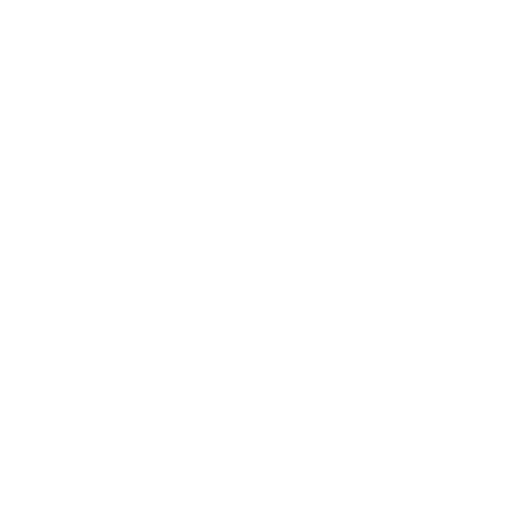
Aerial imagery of depression(s) in New York named Galloo Basin containing only open water